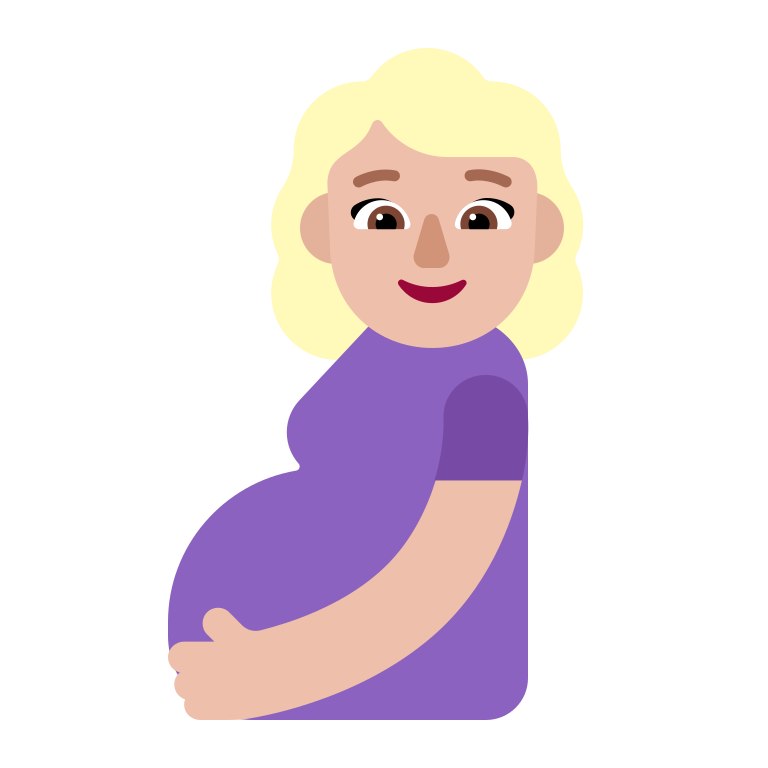
pregnant woman flat  light